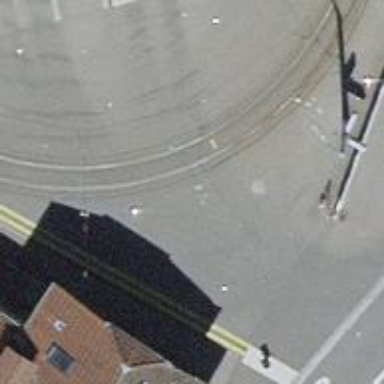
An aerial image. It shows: Tram level crossing on the railway.